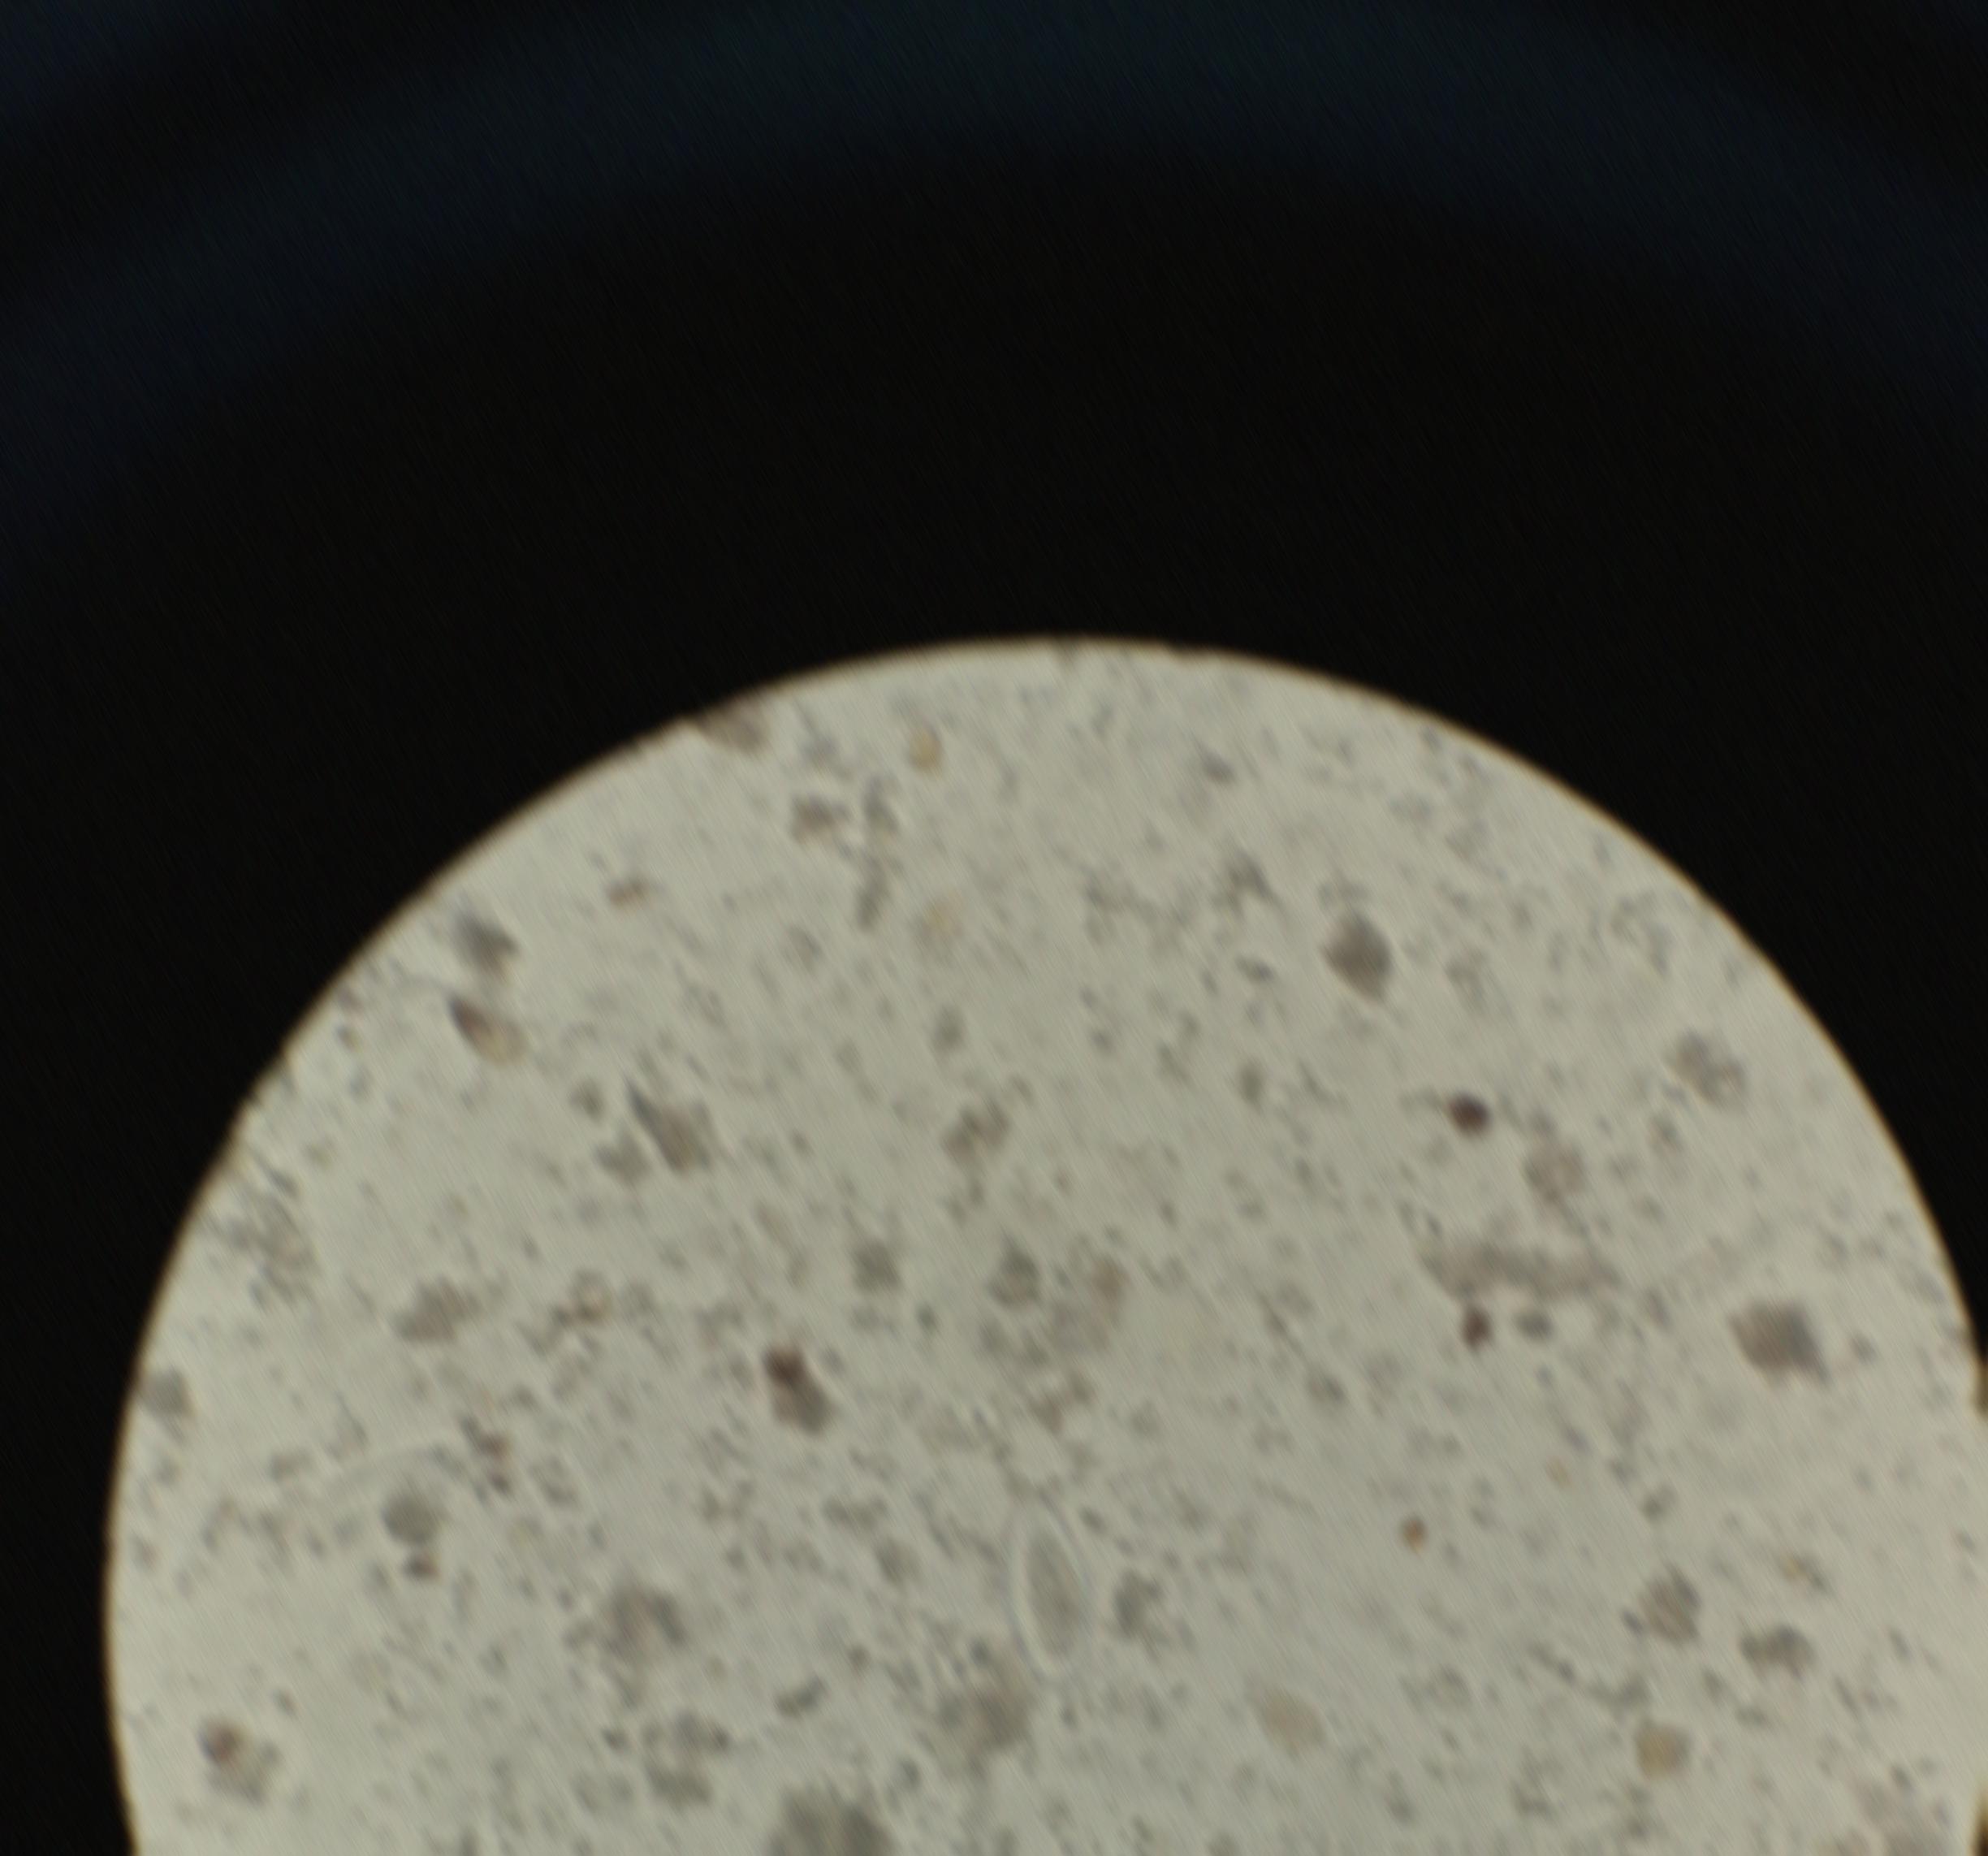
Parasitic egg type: Enterobius vermicularis